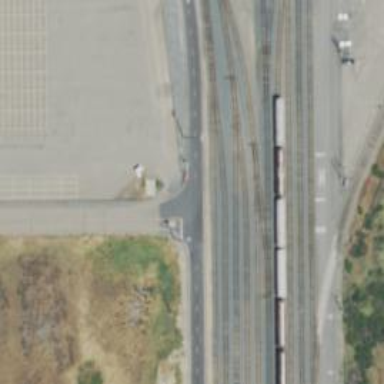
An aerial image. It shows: Railway spur service.